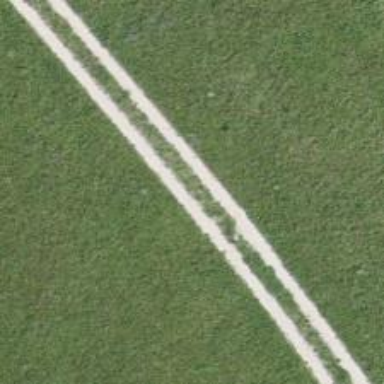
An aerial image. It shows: Path with tracktype of grade4.